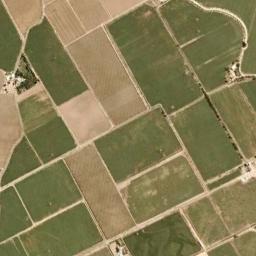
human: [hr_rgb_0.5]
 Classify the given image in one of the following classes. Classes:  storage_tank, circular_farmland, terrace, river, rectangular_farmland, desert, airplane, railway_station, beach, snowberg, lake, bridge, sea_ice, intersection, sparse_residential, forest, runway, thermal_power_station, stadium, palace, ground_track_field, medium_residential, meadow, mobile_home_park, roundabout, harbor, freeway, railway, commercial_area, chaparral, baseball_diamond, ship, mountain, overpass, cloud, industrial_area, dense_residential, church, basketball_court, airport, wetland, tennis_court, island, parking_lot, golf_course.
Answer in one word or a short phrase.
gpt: rectangular_farmland